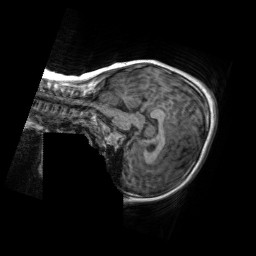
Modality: T1w
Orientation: sagittal
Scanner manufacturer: siemens
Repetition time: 2.3 s
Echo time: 0.00229 s